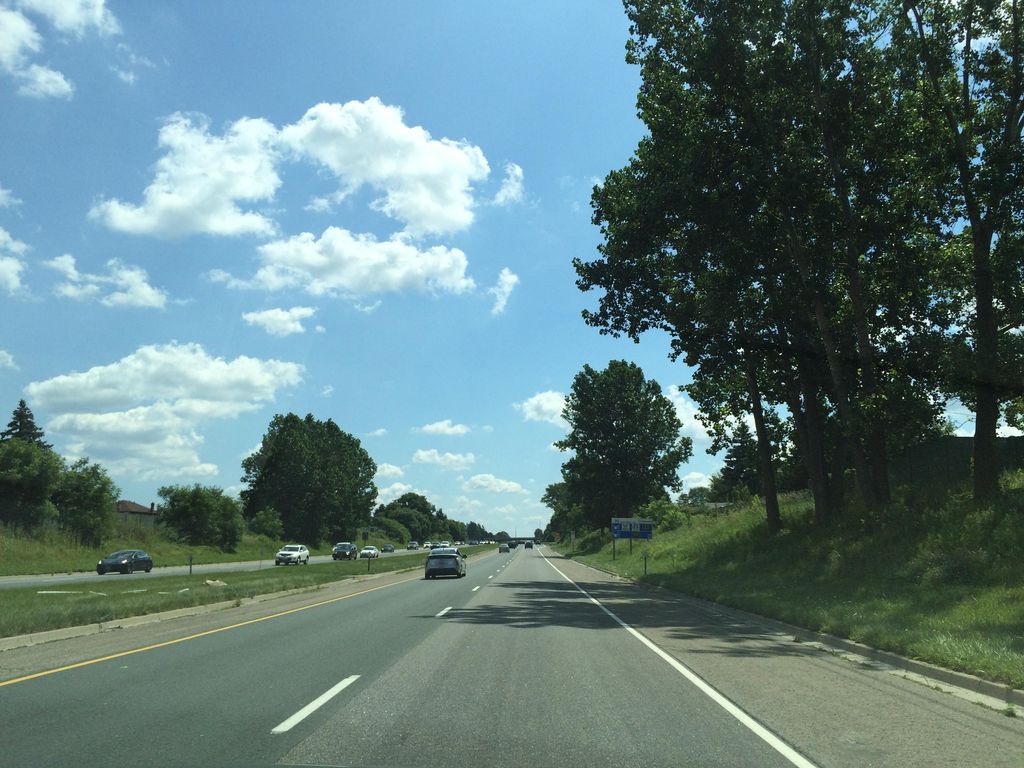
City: hamilton